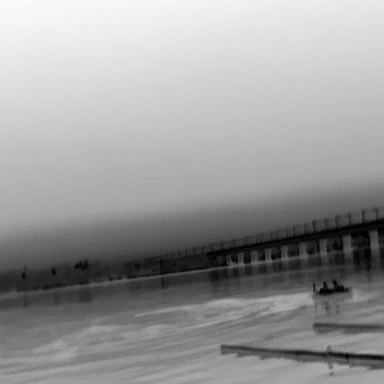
There is a canoe in the infrared image.